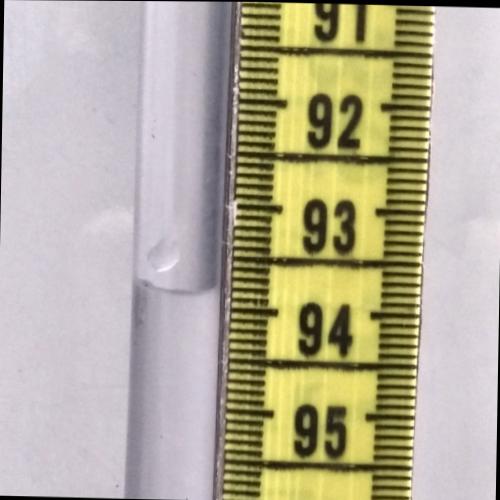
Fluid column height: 93.8 cm